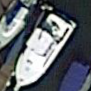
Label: Civil_yacht